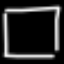
Label: square